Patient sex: F
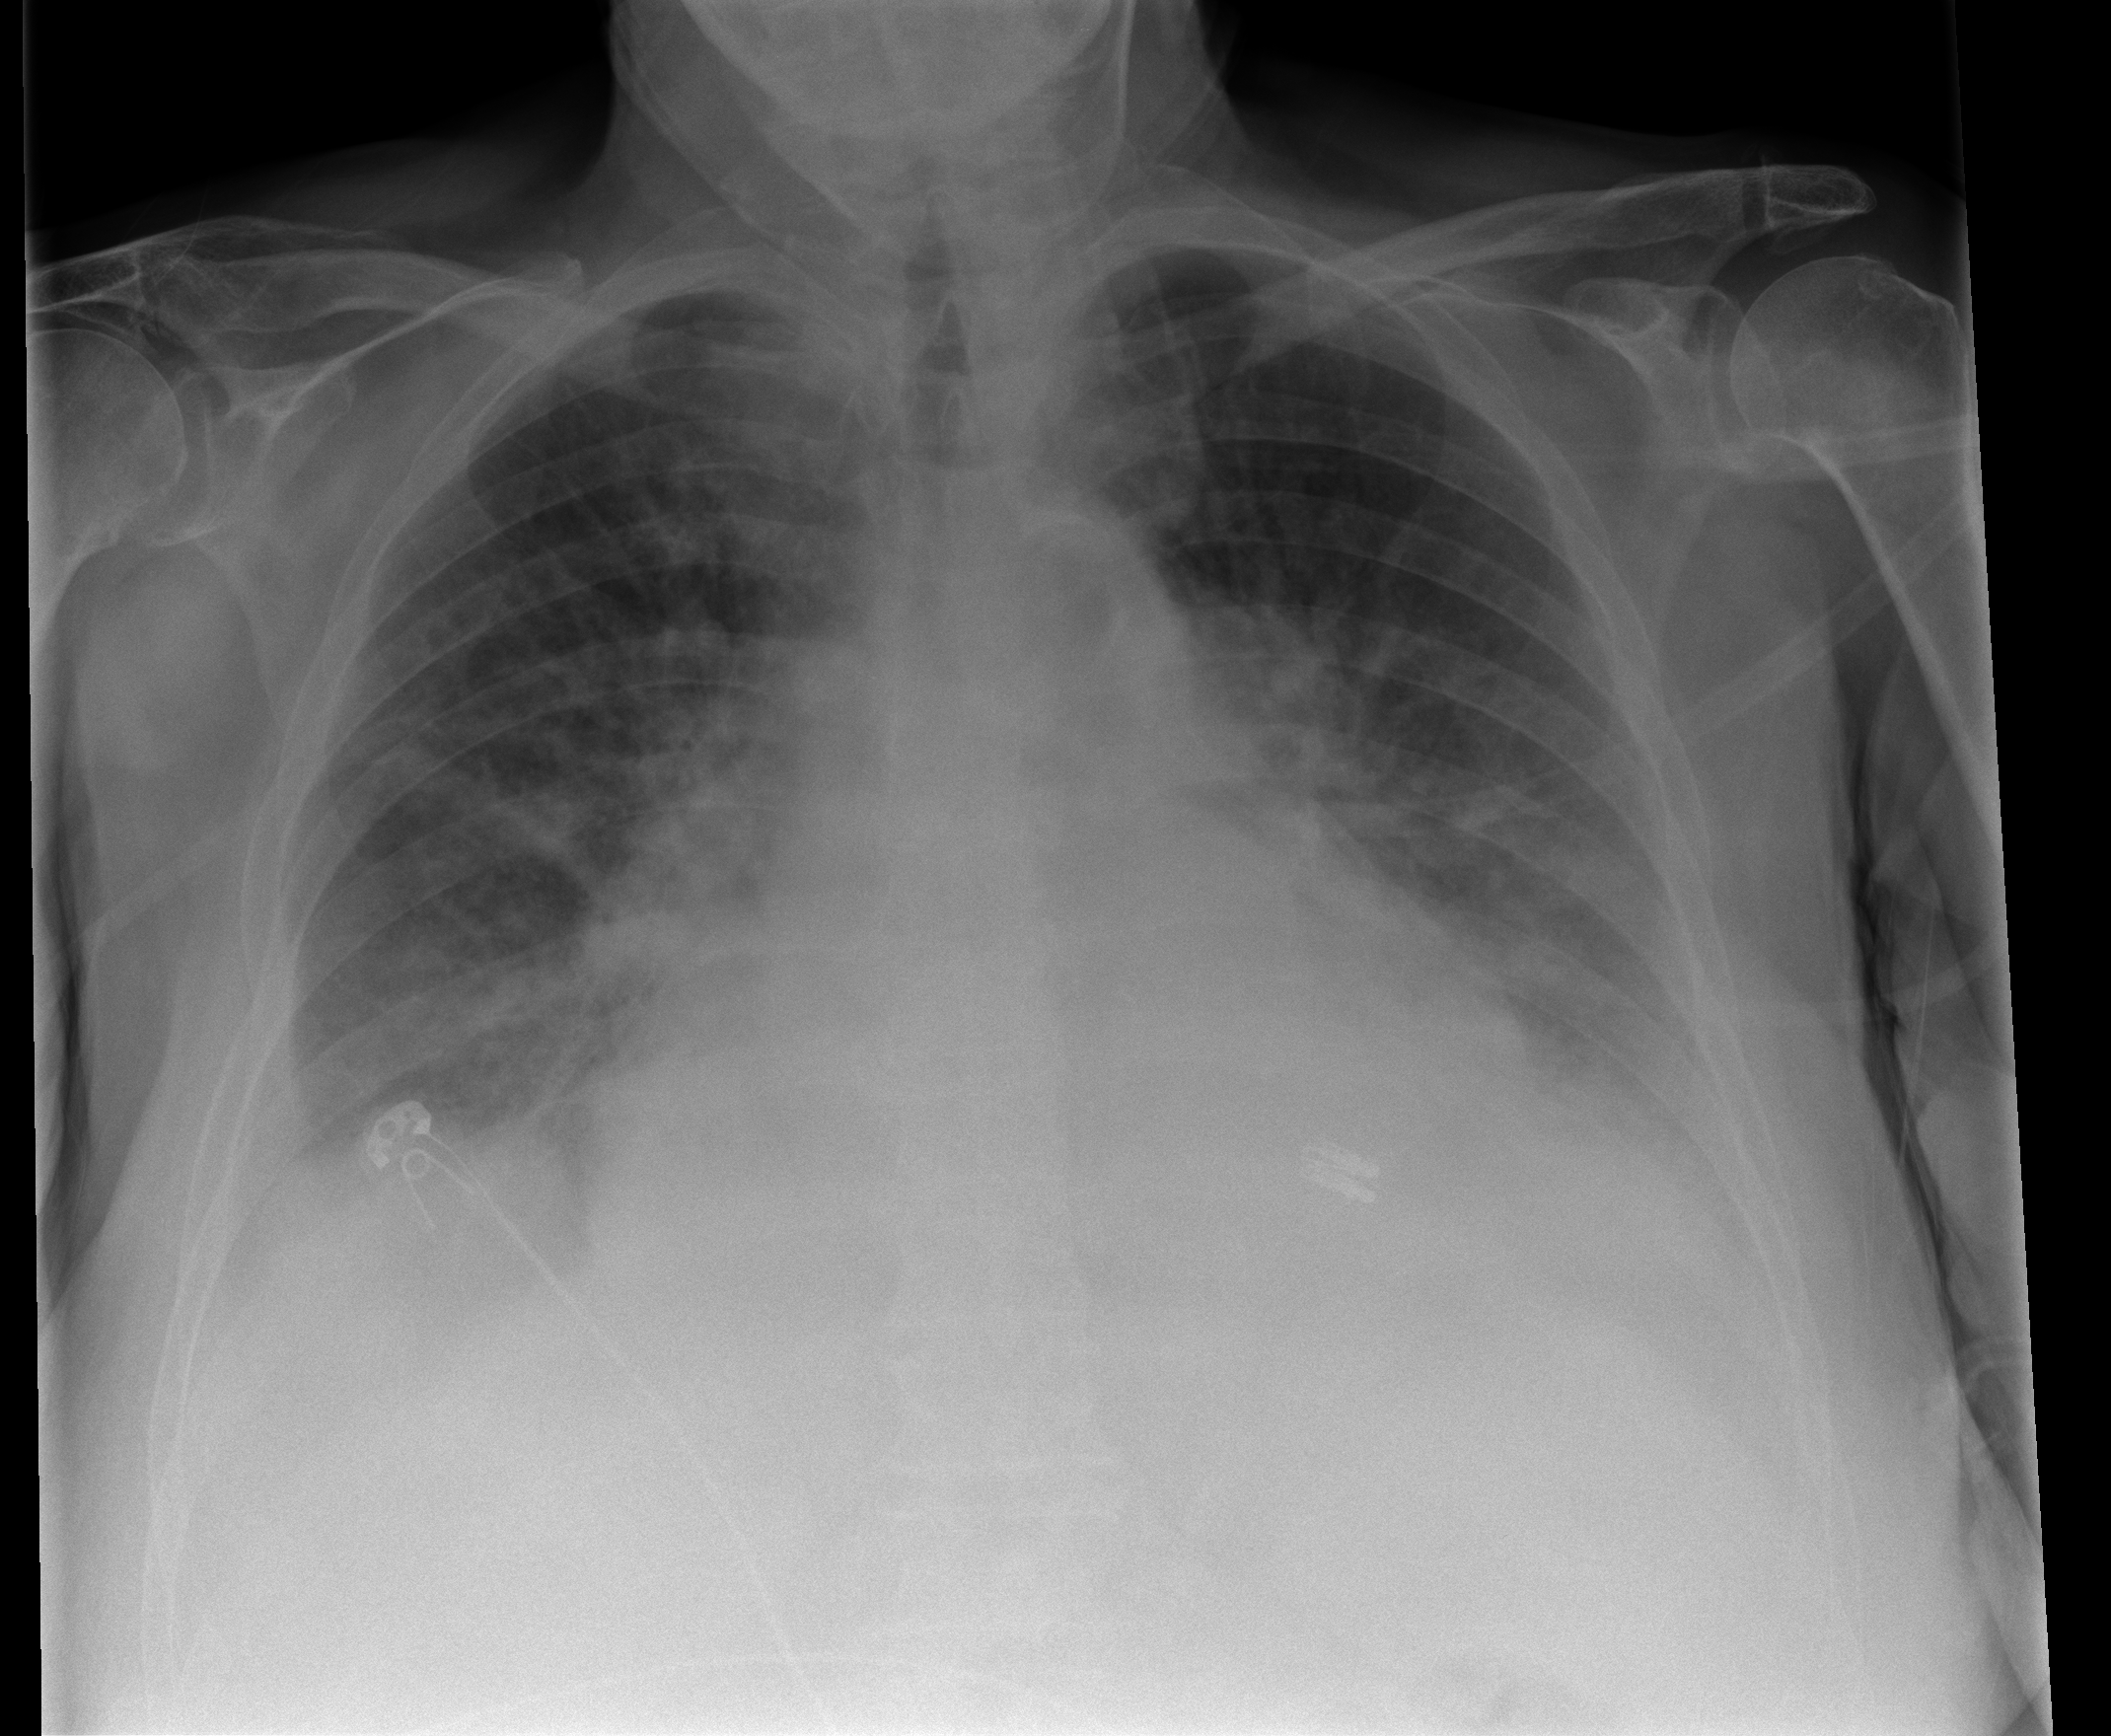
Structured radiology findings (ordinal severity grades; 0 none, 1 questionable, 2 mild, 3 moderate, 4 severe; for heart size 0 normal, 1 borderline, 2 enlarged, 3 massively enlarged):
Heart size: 3
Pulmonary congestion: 3
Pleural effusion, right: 3
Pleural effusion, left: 3
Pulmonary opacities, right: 3
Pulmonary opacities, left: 3
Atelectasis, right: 2
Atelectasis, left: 2